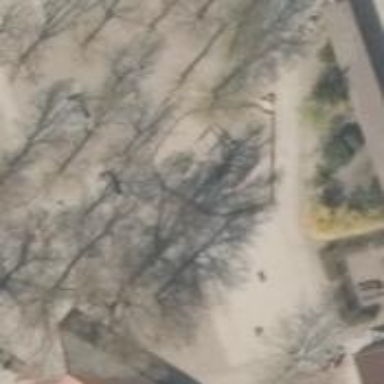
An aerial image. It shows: Playground area for leisure activities on the land.